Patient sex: M
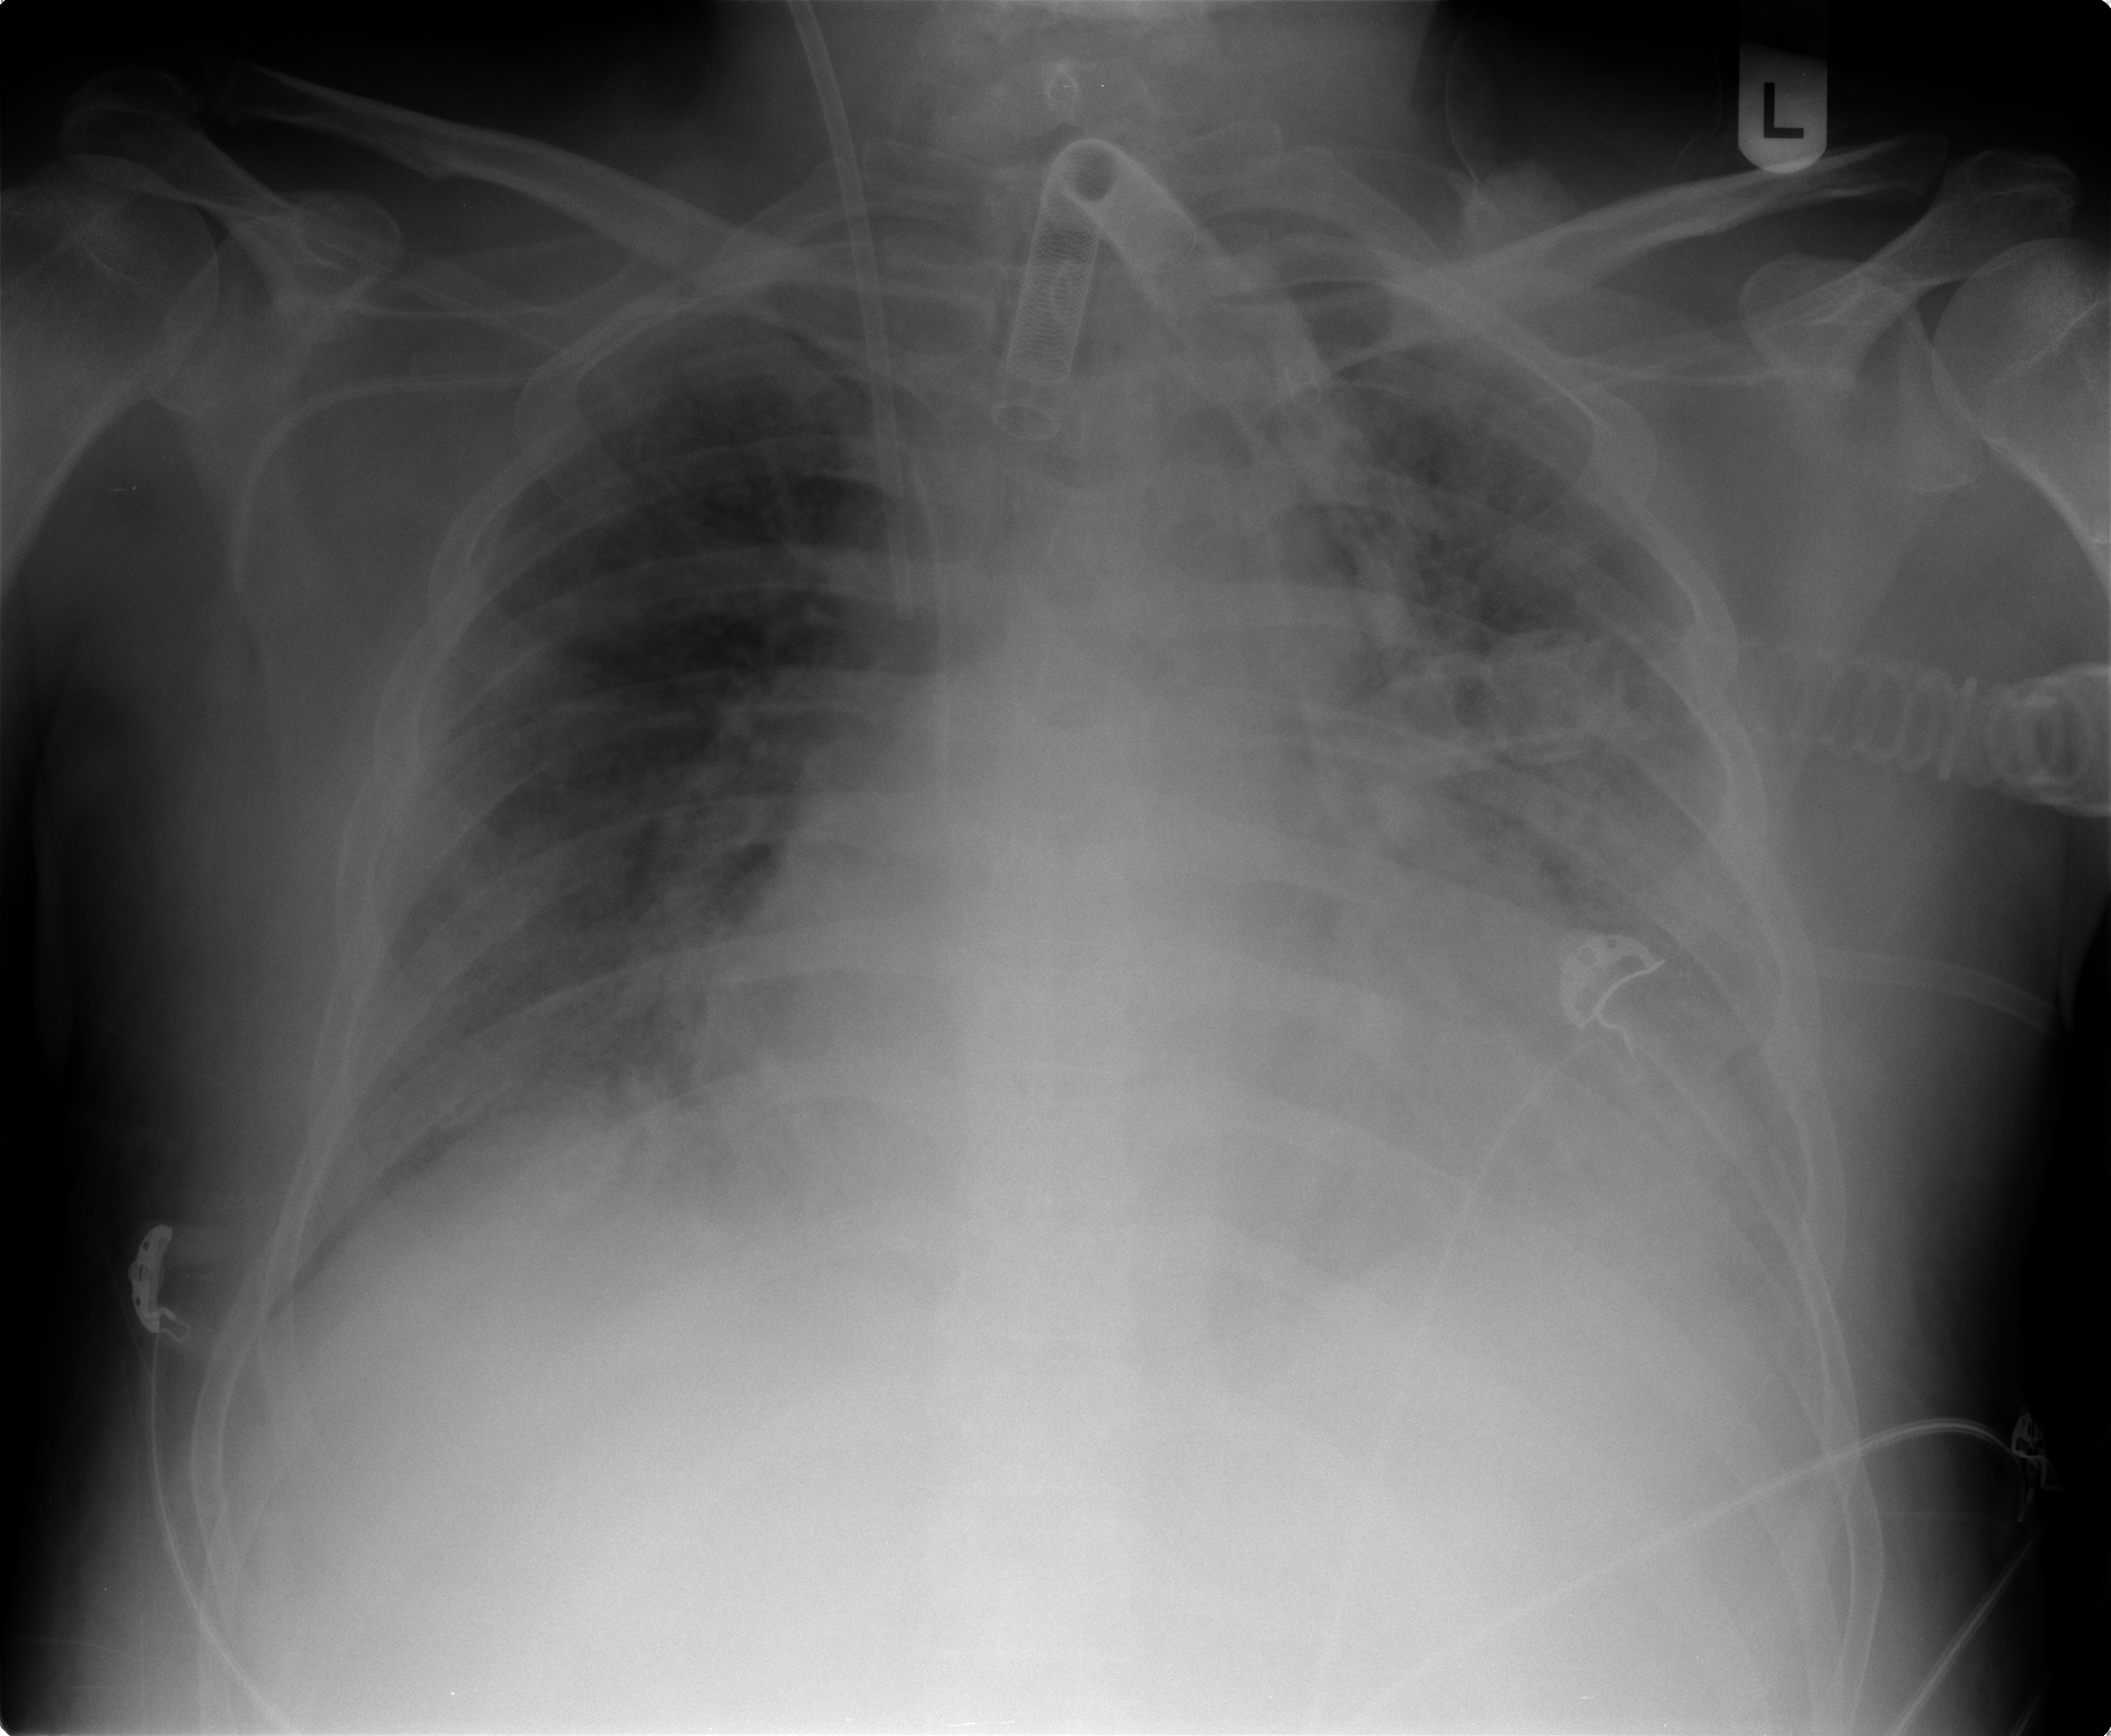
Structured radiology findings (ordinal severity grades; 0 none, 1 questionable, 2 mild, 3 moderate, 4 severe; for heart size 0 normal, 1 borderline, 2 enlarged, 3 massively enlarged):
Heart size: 3
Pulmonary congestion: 3
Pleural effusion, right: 0
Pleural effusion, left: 2
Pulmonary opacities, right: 2
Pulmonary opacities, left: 3
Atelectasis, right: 2
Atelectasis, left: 2